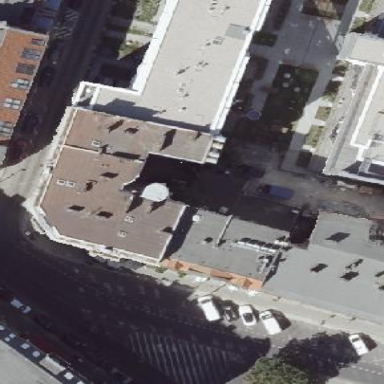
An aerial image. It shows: Image showing building with apartments.